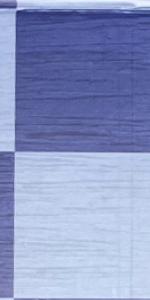
Label: Empty